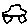
Label: car